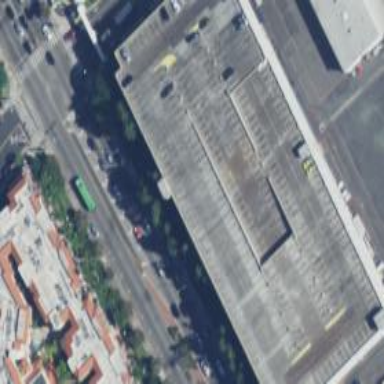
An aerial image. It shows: Multi-storey parking building.